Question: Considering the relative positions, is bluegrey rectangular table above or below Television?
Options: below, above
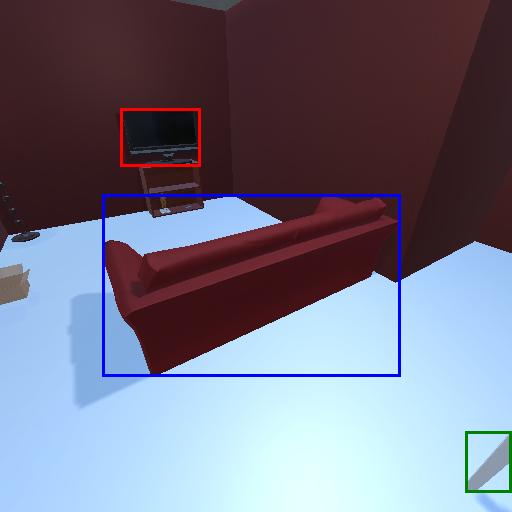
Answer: below